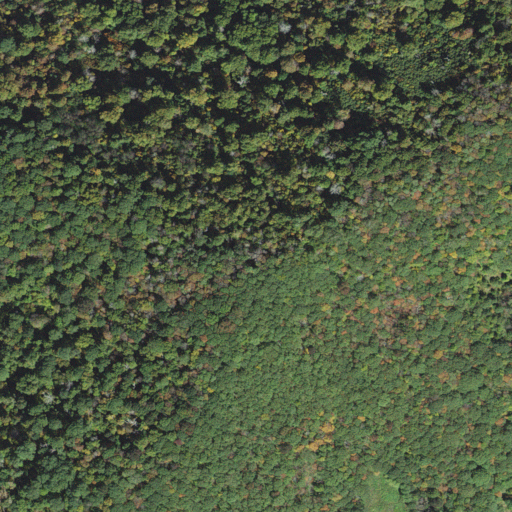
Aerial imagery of mountain in North Carolina named Lost Knob containing deciduous forest and shrub